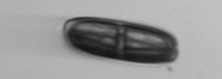
Label: Ephemera